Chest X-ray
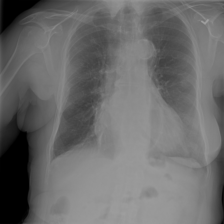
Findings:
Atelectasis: positive
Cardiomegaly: positive
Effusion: negative
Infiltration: negative
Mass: negative
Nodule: negative
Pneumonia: negative
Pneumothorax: negative
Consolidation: negative
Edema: negative
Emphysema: negative
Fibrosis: negative
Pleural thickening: negative
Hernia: negative